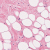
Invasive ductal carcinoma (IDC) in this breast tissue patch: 0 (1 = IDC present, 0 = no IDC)